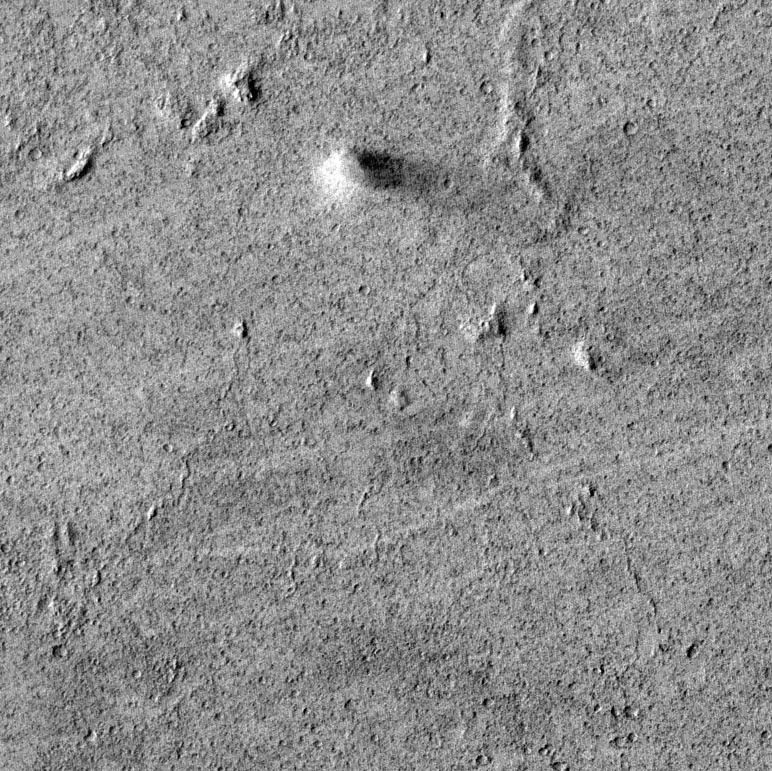
Label: dustdevil